Question: I have a senario where I have QComboBoxes (the black rectangles) and QPushButtons (the red cubes). I need the two buttons to always stay on either side of the most right combo.
.
Code example:
'''
self.button1 QPushButton()
self.button2 = QPushButton()
def addCombo():
# remove buttons from next to previous right most combo
layout.removeWidget( self.button1 )
layout.removeWidget( self.button2 )
# add button left of new right most combo
layout.addWidget( self.button1 )
# add new right most combo
layout.addWidget( QComboBox() )
# add button right of new right most combo
layout.addWidget( self.button2 )
def removeCombo():
# remove buttons from next to previous right most combo
layout.removeWidget( self.button1 )
layout.removeWidget( self.button2 )
# delete right most combo
layout.takeAt( len(layout.children()) -1 )
# add button left of new right most combo # button , index
layout.insertWidget( self.button1 , len(layout.children()) - 2 )
# add button right of new right most combo
layout.addWidget( self.button2 )
#So for the first layout:
layout.addWidget( QComboBox() )
layout.addWidget( self.button1 )
layout.addWidget( QComboBox() )
layout.addWidget( self.button2 )
#second layout:
addCombo()
#third layout:
addCombo()
# fourth layout
'''
Please let me know if you have any ideas, tips or solutions.
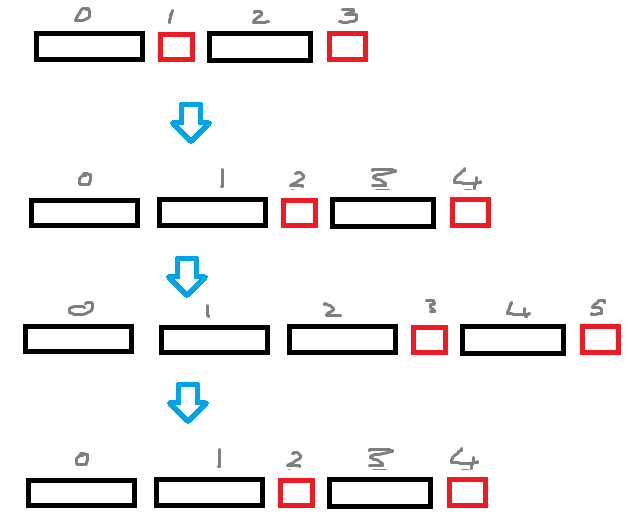
Answer: I think nested layouts will help you here. Instead of just adding your combo boxes to the main layout with the other buttons, add the combo boxes to their own layout and add that layout to the main layout. It should be easier to add and remove combo boxes from the inner layout leaving everything else where it is.